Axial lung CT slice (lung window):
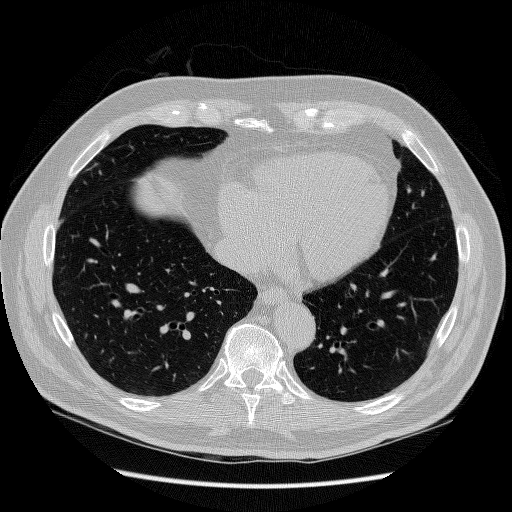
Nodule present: no